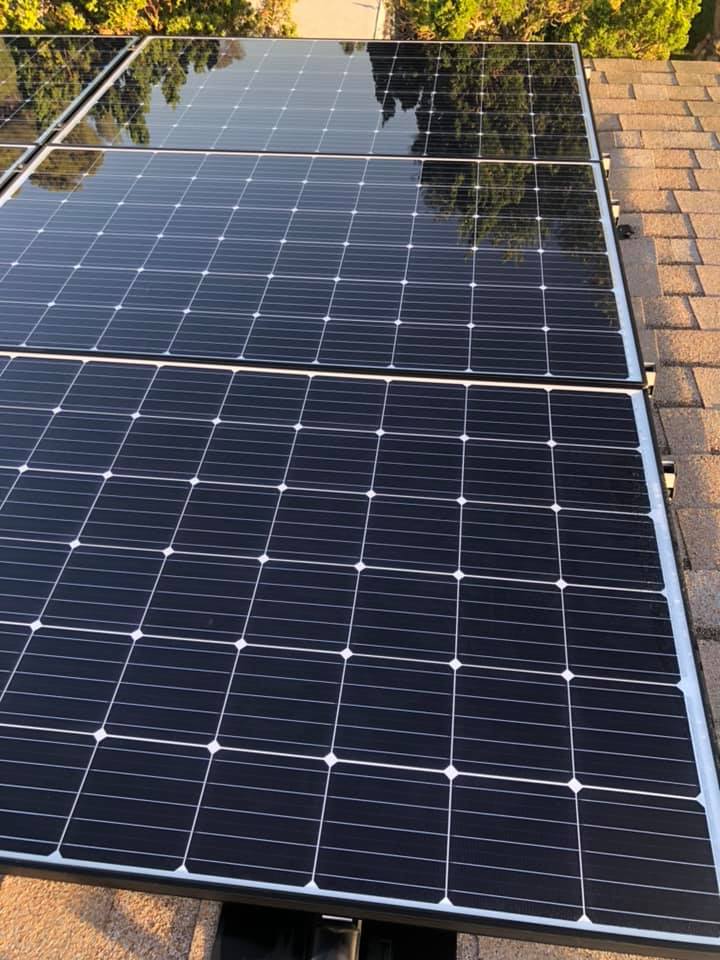
Label: Clean